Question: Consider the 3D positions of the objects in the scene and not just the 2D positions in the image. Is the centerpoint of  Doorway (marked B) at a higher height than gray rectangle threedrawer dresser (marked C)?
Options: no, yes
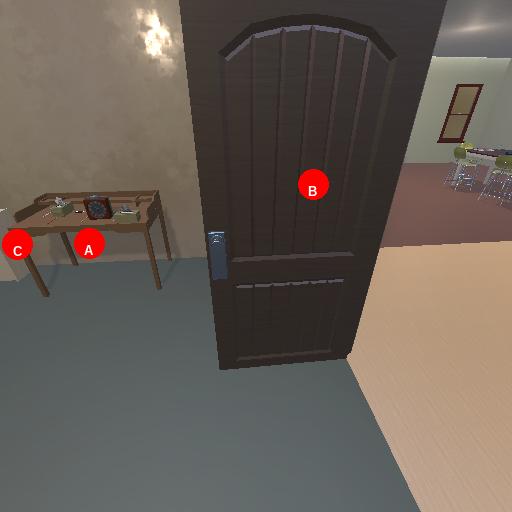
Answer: no